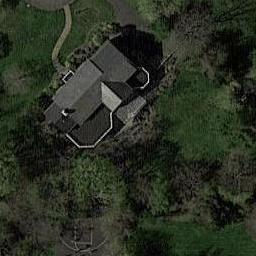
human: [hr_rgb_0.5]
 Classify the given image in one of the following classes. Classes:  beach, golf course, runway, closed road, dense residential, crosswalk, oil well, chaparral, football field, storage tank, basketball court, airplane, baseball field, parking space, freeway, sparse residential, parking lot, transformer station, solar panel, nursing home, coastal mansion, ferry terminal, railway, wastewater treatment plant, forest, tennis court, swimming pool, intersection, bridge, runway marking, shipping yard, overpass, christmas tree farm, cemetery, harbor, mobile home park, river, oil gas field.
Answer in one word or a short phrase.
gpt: sparse residential